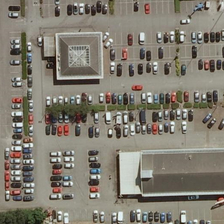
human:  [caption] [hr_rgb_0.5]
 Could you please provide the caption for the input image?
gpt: many cars are in a parking lot with two buildings and near some green trees .

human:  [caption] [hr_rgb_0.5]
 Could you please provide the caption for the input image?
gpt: a lot of cars parked beside the flower beds on either side of the road .

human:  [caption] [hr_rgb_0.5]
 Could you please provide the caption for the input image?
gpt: many cars are in a parking lot with two buildings and near some green trees .

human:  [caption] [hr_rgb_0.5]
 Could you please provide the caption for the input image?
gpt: the resident areas besides the dark green trees parking .

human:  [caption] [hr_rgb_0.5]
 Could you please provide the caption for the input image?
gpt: the resident areas besides the dark green trees parking .